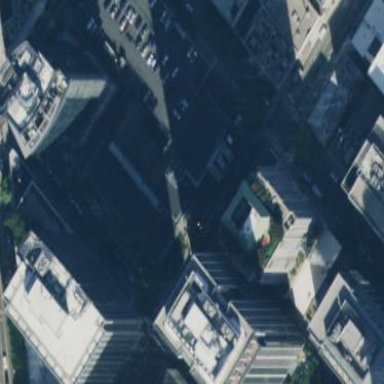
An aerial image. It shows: Police building.